Interaction volume radius: 5 \u00c5
Interaction volume height: 30 \u00c5
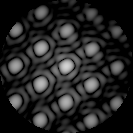
Disorder parameter: 0.07685